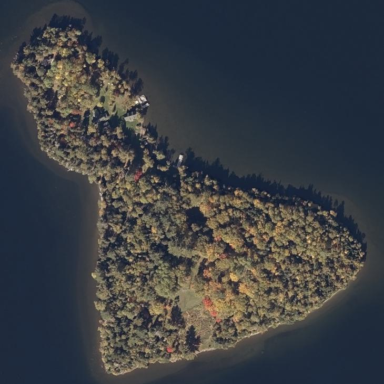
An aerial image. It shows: Island.